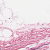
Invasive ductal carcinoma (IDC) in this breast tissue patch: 0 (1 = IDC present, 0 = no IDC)